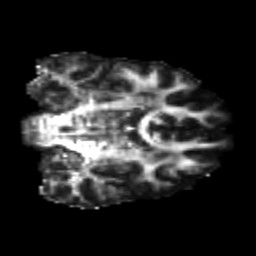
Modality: FA
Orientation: coronal
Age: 25
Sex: male
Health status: healthy
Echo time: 0.074 s